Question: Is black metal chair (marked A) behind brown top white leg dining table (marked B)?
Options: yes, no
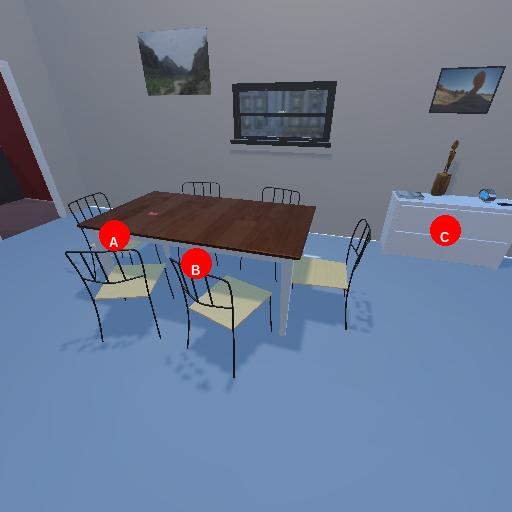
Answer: yes